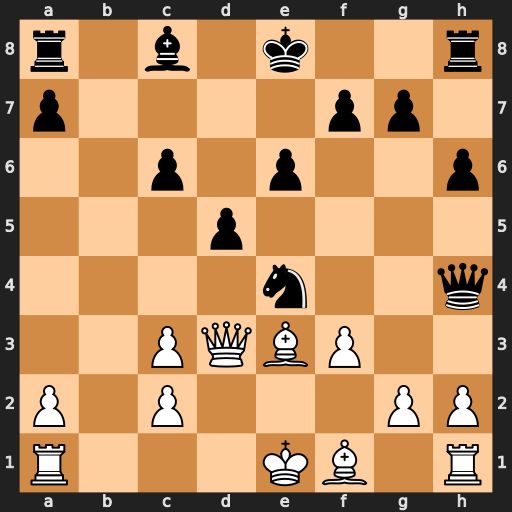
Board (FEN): r1b1k2r/p4pp1/2p1p2p/3p4/4n2q/2PQBP2/P1P3PP/R3KB1R
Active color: w
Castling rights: KQkq
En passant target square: -
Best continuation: g3 Nxg3 Bf2